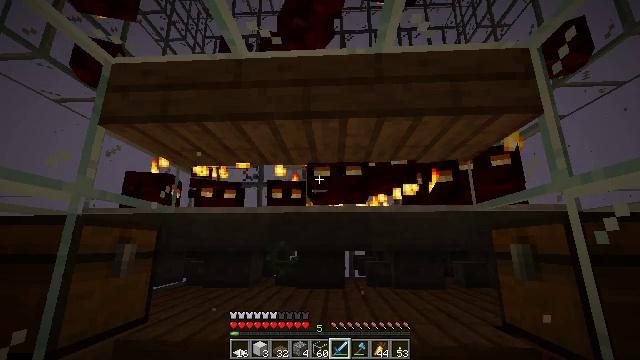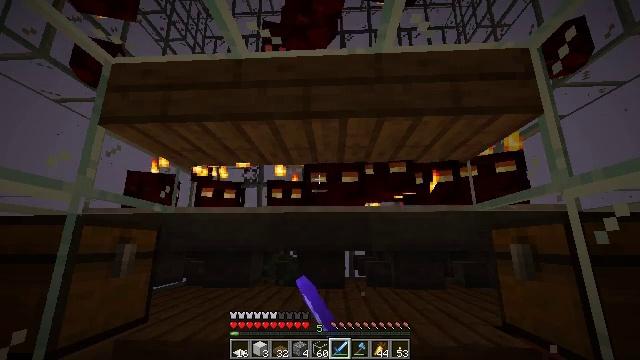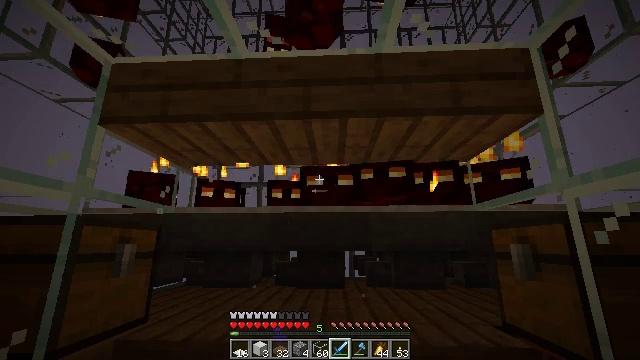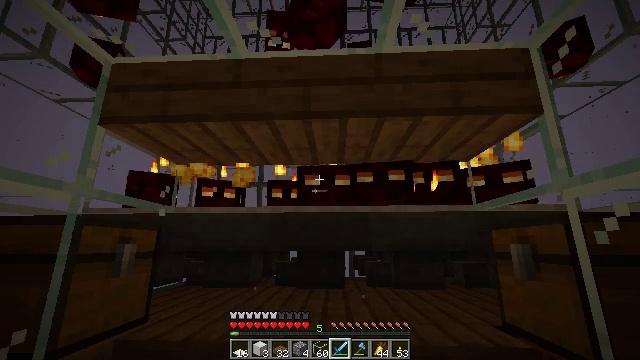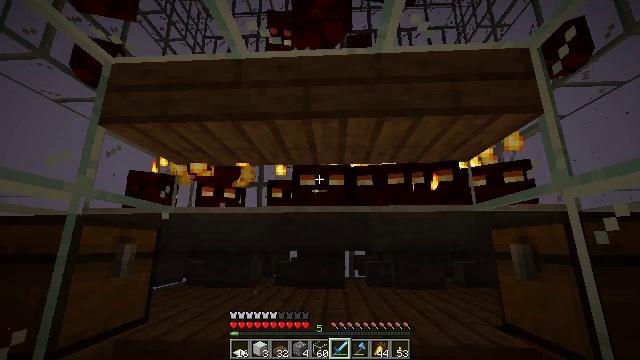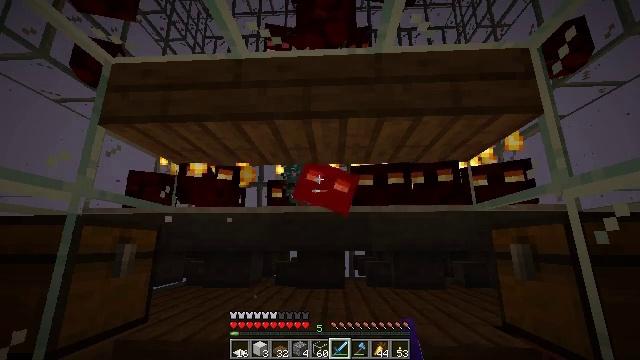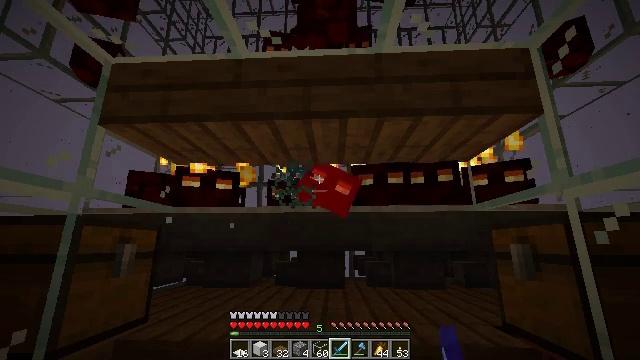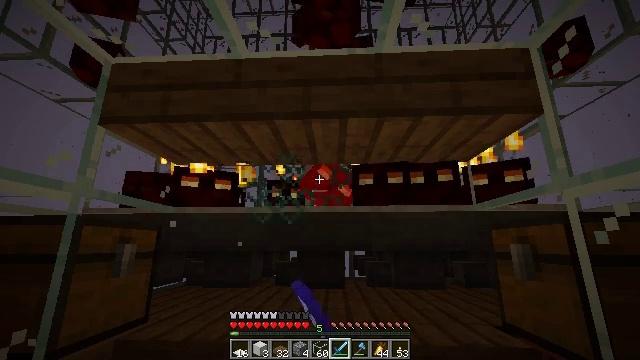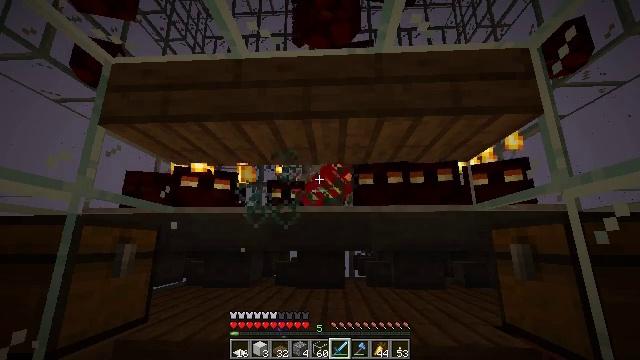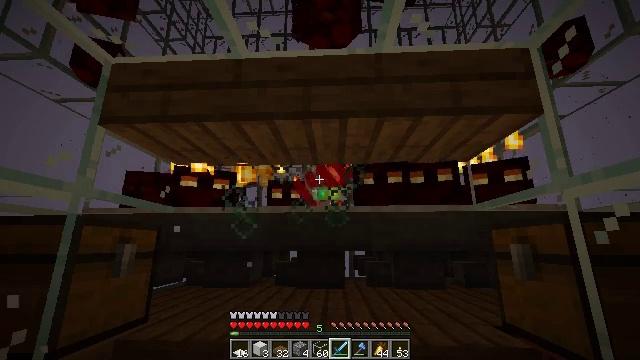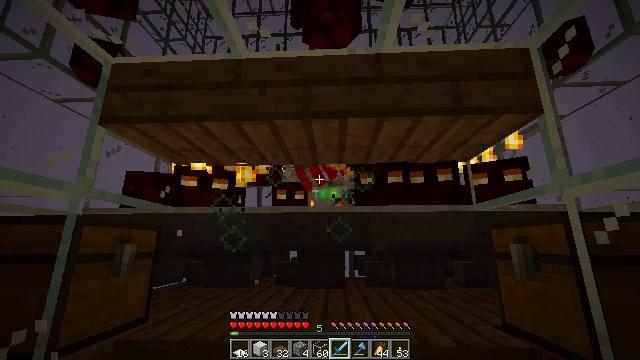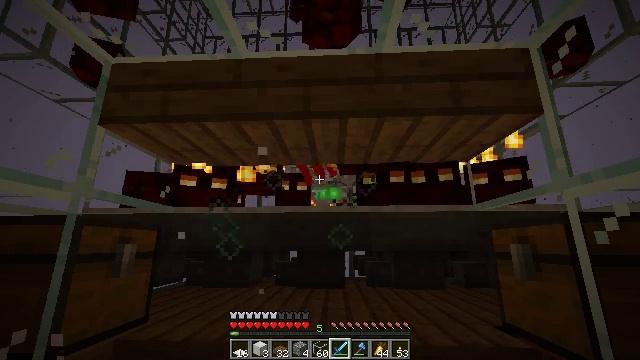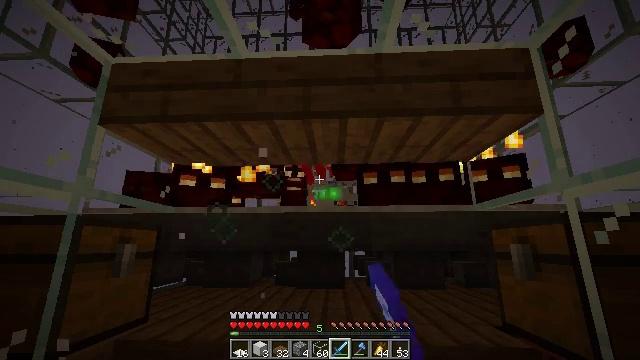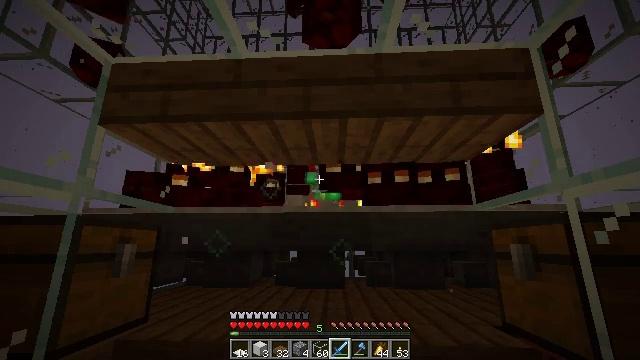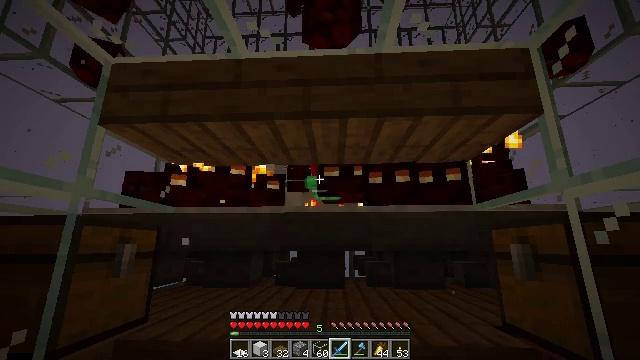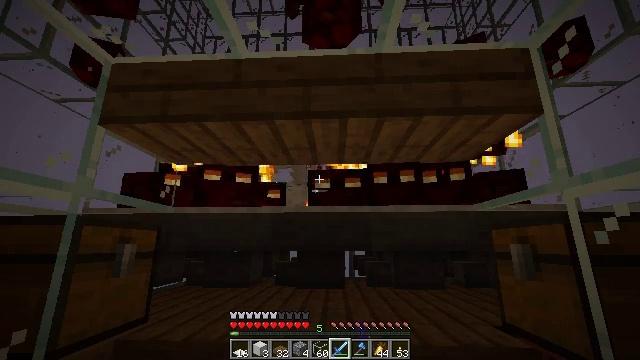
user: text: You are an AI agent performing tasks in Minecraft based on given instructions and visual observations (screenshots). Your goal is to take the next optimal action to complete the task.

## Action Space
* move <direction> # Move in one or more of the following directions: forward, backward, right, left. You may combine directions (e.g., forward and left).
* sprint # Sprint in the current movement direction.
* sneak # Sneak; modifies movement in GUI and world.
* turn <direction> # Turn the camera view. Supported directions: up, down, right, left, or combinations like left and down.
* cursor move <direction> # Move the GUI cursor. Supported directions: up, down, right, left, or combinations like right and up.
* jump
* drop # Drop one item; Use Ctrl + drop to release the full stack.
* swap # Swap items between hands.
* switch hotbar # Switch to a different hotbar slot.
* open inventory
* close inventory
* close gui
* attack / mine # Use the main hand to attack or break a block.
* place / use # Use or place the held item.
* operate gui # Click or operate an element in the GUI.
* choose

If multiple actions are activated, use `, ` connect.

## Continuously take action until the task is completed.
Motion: motion action
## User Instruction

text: Fight hostile mobs.
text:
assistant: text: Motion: attack / mine
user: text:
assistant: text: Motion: attack / mine
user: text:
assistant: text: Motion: attack / mine
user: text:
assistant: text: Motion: no_op
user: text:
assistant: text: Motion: no_op
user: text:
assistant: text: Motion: attack / mine
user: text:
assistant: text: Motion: attack / mine
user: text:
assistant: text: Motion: attack / mine
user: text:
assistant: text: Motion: attack / mine
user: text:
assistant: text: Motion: no_op
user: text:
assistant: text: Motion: attack / mine
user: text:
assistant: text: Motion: attack / mine
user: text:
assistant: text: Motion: attack / mine
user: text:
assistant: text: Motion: attack / mine
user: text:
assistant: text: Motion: no_op
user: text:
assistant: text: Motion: attack / mine
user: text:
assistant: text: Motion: attack / mine
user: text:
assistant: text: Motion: attack / mine
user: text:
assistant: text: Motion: attack / mine
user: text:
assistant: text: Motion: no_op
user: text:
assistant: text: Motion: attack / mine
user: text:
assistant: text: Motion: attack / mine
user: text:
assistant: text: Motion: attack / mine
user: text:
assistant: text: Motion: attack / mine
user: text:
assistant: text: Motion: no_op
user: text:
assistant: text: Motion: attack / mine
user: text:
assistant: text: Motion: attack / mine
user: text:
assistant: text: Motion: attack / mine
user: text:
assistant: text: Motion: attack / mine
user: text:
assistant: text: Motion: no_op